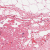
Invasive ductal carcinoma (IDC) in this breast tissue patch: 0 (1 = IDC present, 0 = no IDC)